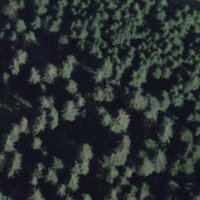
EUNIS habitat code: 43
Species observed at this site:
Cerastium tomentosum